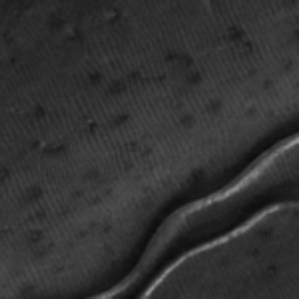
Label: frost